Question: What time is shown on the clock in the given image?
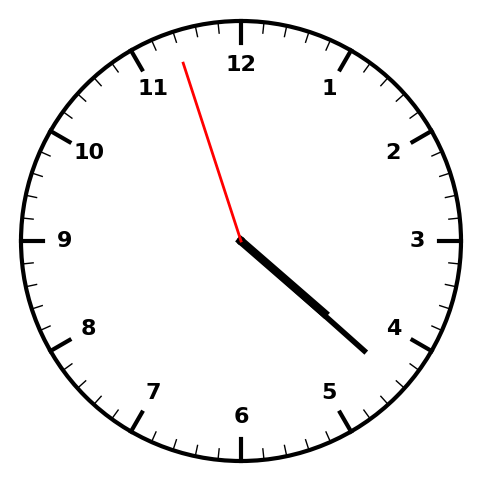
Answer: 04:21:57